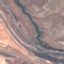
Land use / land cover class: Highway